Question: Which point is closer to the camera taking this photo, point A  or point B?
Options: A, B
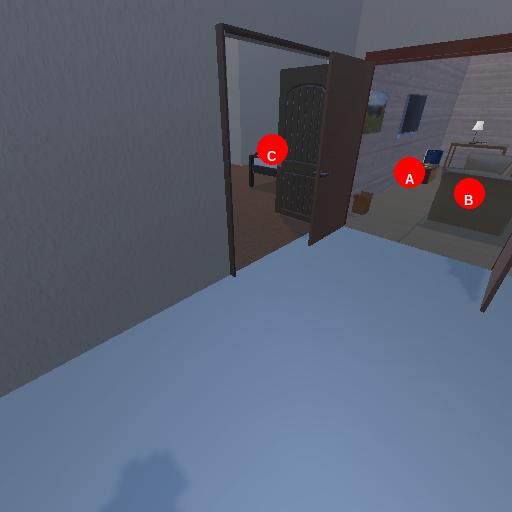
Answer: A